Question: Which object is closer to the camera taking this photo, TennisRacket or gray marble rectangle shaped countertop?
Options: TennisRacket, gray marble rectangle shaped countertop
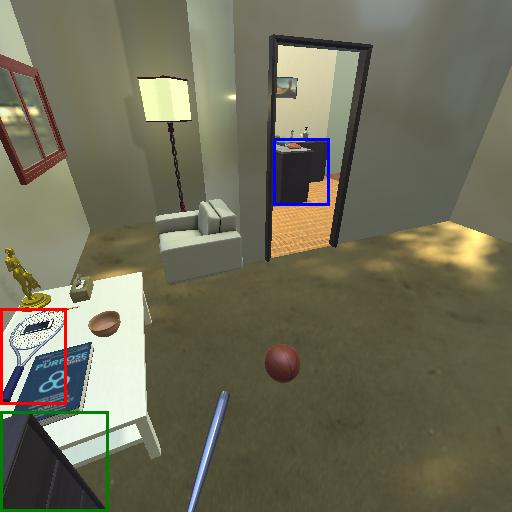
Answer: TennisRacket